Aerial crown-view tile of a tropical tree (Barro Colorado Island, Panama), acquired 20241216:
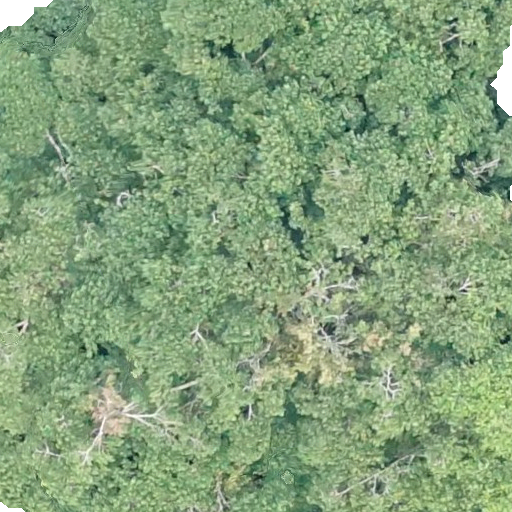
Species: Hura crepitans
GBIF accepted scientific name: Hura crepitans
Crown area: 583.485 m²